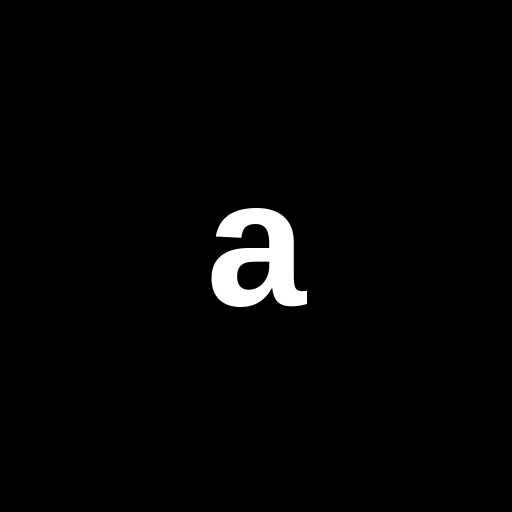
Character: a
Unicode: U+0061 (LATIN SMALL LETTER A)